Interaction volume radius: 5 \u00c5
Interaction volume height: 15 \u00c5
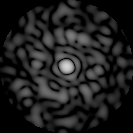
Disorder parameter: 0.8453